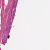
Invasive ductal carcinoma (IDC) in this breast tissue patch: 0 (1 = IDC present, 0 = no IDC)